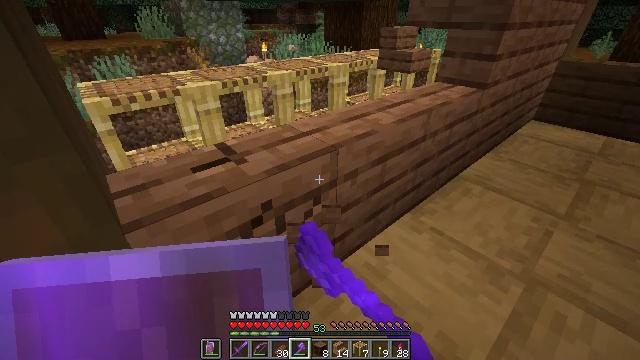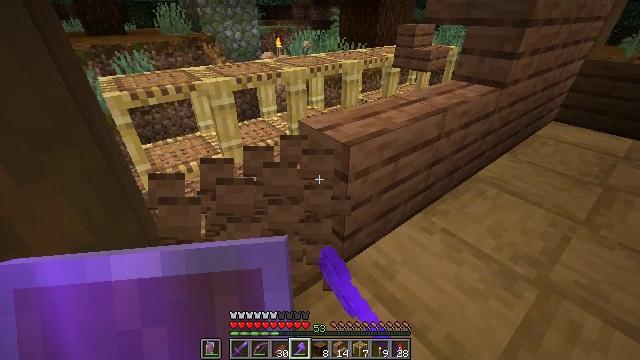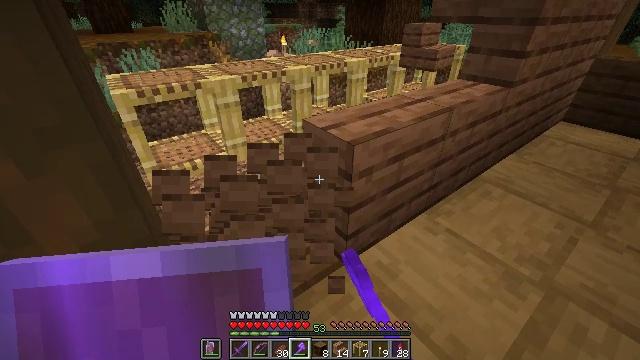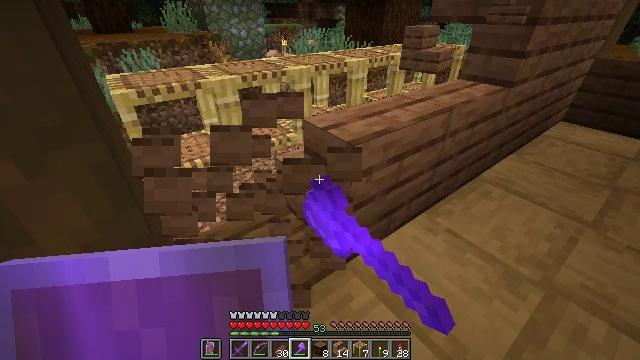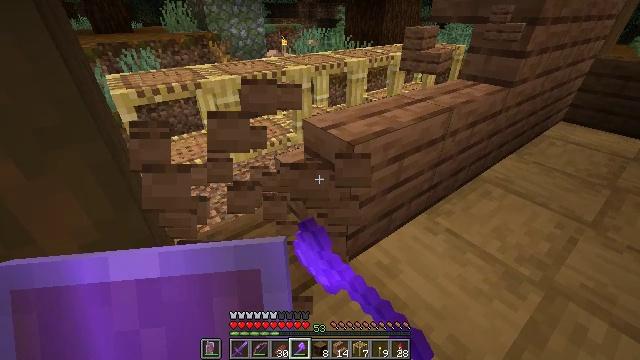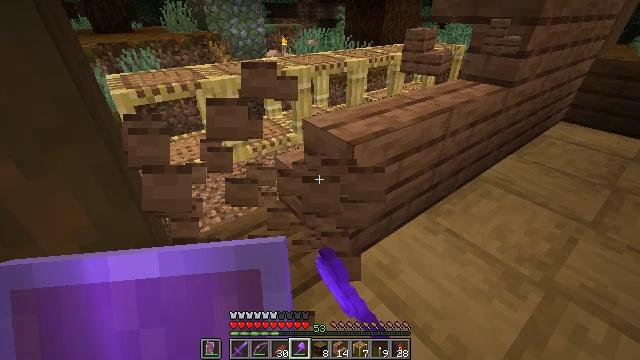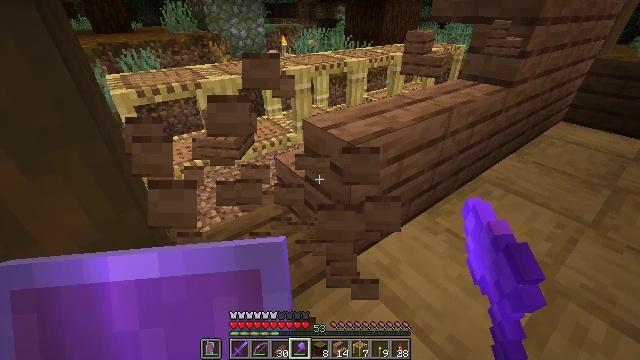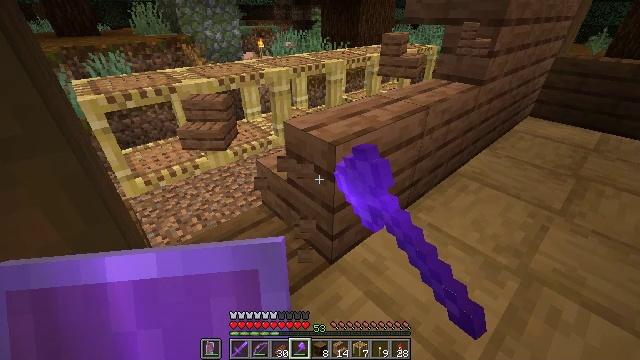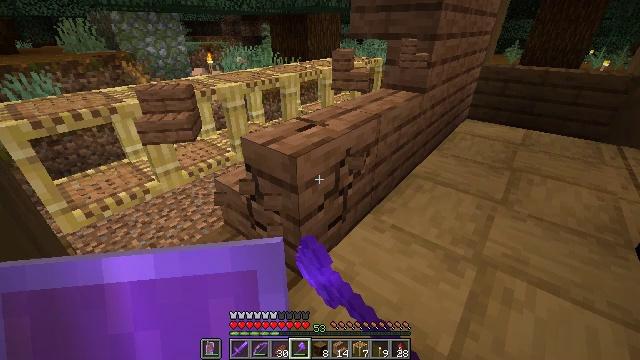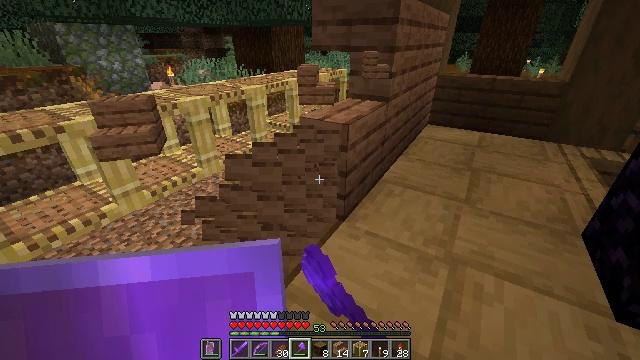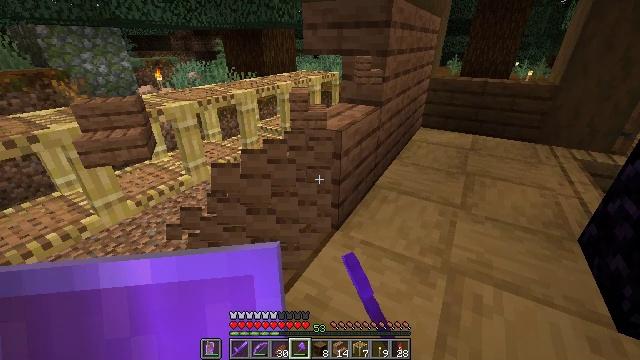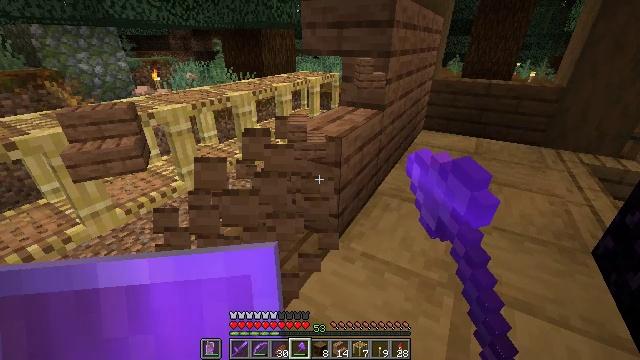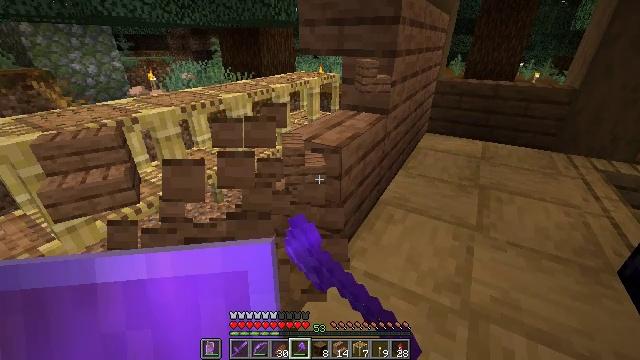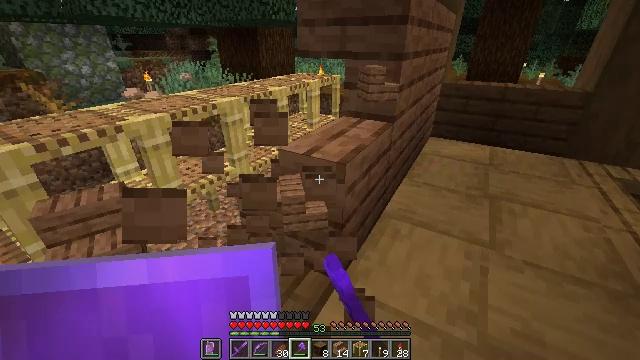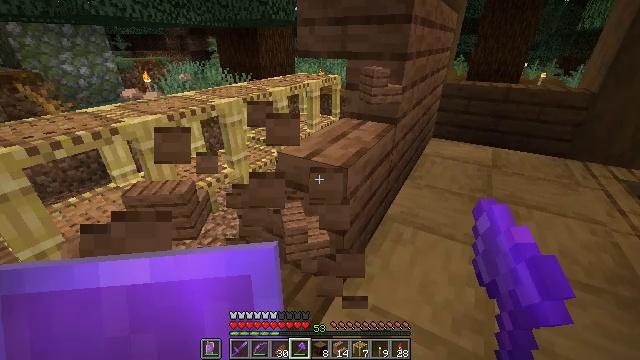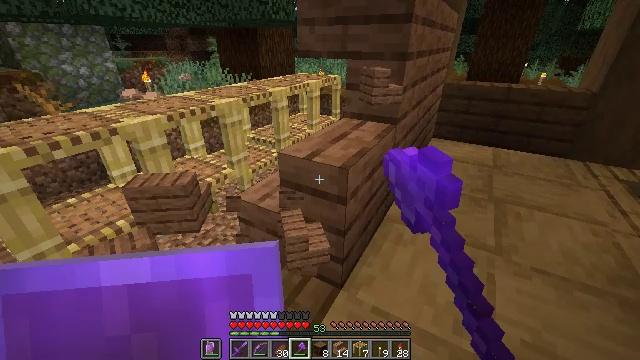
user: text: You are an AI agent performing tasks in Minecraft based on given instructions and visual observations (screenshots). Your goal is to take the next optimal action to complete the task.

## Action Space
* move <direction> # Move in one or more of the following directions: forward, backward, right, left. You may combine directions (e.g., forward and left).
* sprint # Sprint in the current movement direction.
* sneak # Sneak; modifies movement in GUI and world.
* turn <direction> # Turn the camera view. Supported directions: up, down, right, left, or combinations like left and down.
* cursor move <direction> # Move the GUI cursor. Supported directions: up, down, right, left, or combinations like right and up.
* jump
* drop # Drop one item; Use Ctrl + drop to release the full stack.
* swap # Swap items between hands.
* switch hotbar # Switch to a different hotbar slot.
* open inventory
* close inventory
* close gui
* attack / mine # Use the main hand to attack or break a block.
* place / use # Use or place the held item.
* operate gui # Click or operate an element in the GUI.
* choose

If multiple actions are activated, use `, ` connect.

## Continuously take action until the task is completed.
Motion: motion action
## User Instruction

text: Attack the jungle stairs to disassemble them.
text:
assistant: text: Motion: turn left, attack / mine
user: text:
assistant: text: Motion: turn left, attack / mine
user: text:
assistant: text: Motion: attack / mine
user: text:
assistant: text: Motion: attack / mine
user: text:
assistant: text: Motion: attack / mine
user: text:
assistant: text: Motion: attack / mine
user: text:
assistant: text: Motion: turn right, attack / mine
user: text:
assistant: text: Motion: turn right and up, attack / mine
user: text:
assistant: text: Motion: move forward, turn right and up, attack / mine
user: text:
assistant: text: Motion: move forward, turn right, attack / mine
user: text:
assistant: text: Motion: move forward, attack / mine
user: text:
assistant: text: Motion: move forward, attack / mine
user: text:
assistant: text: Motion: attack / mine
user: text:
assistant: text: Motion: attack / mine
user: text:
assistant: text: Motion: attack / mine
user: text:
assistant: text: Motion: turn right and up, attack / mine
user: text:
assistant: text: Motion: turn right and up, attack / mine
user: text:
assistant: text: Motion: turn right and up, attack / mine
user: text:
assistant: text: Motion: move forward, turn up, attack / mine
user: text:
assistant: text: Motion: move forward, attack / mine
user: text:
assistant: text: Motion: move forward, attack / mine
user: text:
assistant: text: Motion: attack / mine
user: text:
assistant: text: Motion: turn up, attack / mine
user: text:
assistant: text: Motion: turn up, attack / mine
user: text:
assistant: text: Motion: turn right and up, attack / mine
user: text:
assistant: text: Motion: attack / mine
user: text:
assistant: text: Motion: attack / mine
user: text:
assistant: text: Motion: attack / mine
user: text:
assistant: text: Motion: attack / mine
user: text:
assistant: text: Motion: turn down, attack / mine